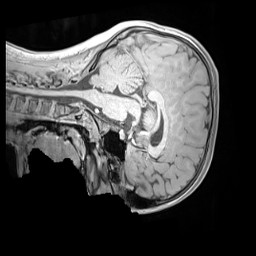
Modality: MP2RAGE
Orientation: sagittal
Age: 11
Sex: female
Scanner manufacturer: siemens
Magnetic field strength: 3 T
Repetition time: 4 s
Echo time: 0.00303 s